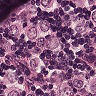
Metastatic tissue present: yes